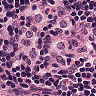
Metastatic tissue present: no